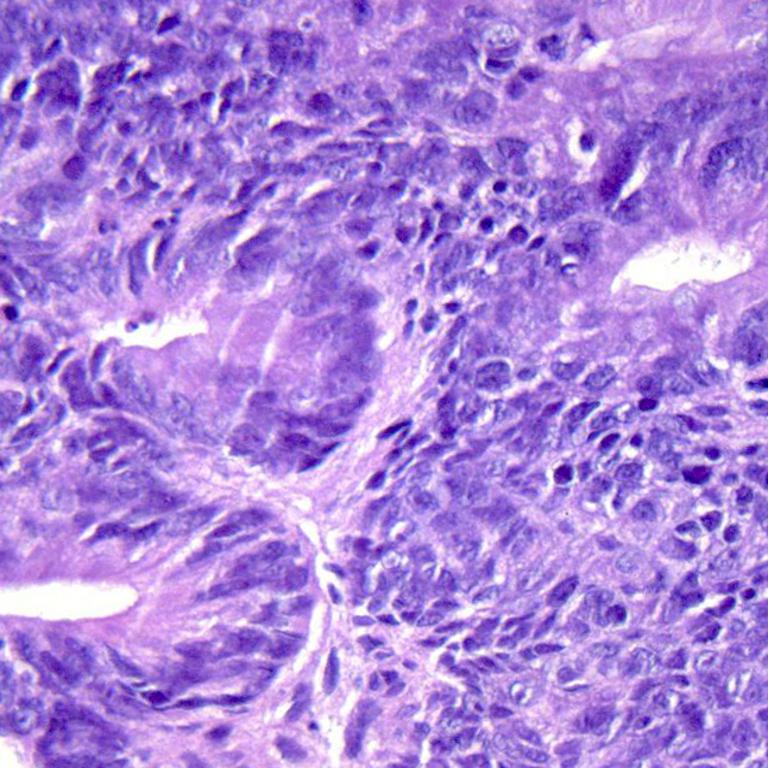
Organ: colon
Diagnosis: adenocarcinomas